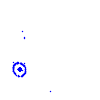
Particle: kaon